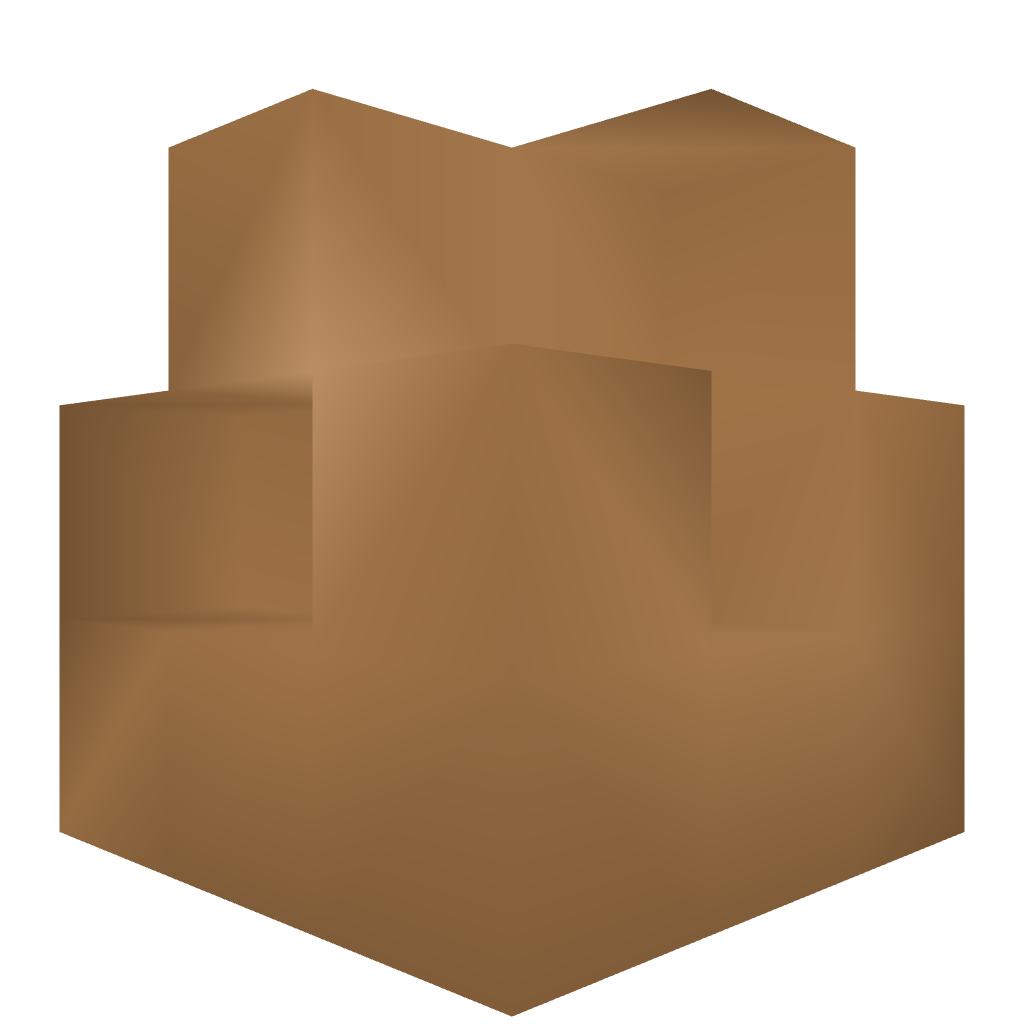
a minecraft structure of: Nether Reactor Light Piece